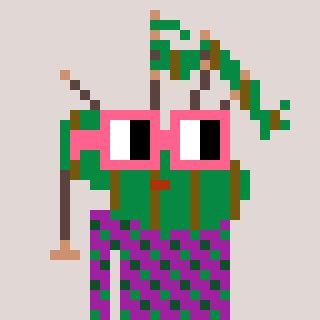
a pixel art character with square pink glasses, a bagpipe-shaped head and a magenta-colored body on a warm background